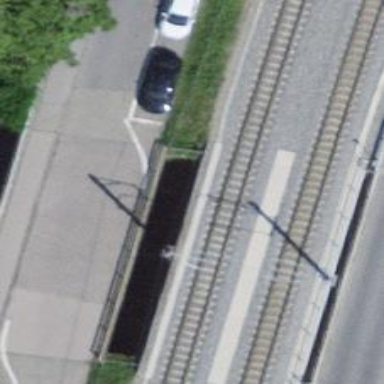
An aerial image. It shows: Narrow-gauge railway bridge with electrified contact line for single track.